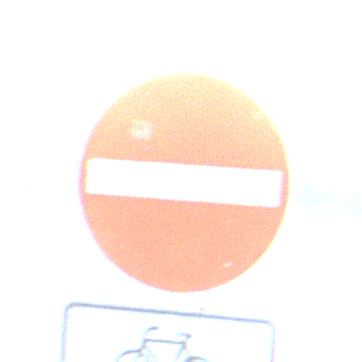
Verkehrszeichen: VerbotDerEinfahrt
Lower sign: EinspurigeFahrzeugeFrei5
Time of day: SunriseSunset
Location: Outdoor (RoadRail)
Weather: PartlyCloudy
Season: NotSpecified
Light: Natural